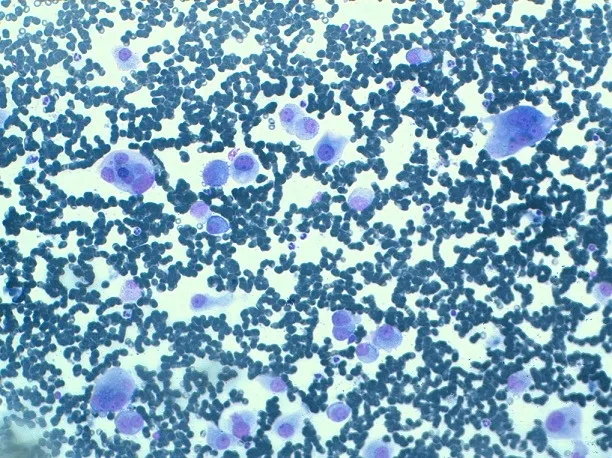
MGG stained cytology after a fine needle aspiration showing isolated apocrine cells with a large irregular nucleus, and abundant cytoplasm. The background is hemorrhagic.
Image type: pathology (giemsa)